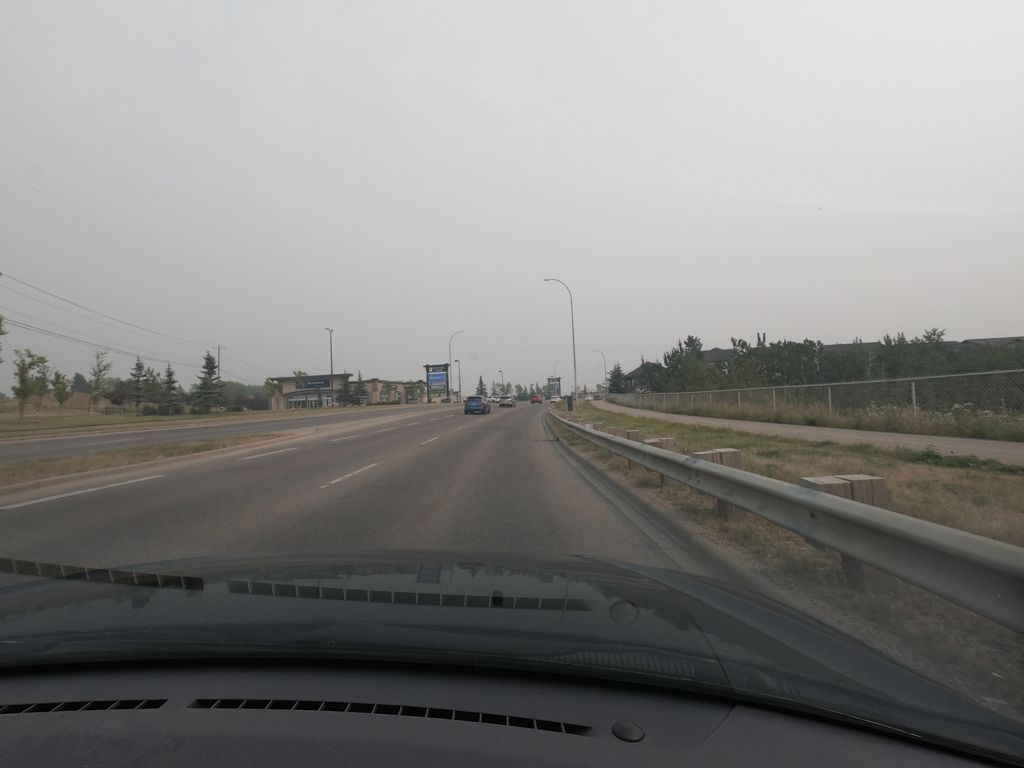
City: calgary